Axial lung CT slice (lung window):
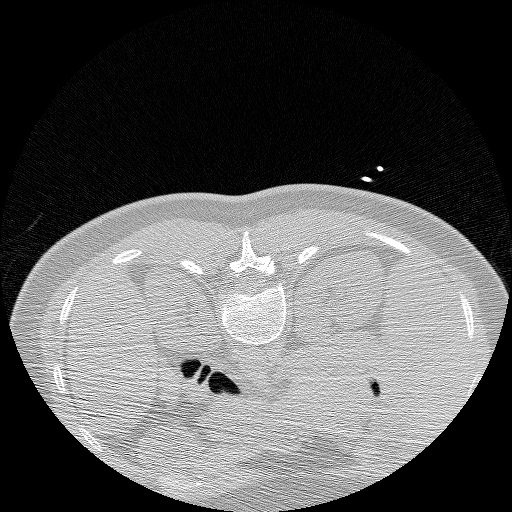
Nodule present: no